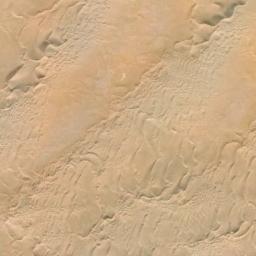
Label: desert